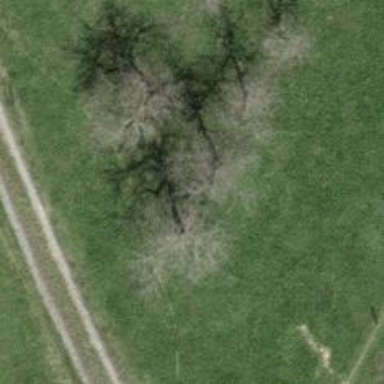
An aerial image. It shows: Single tag "natural: tree."